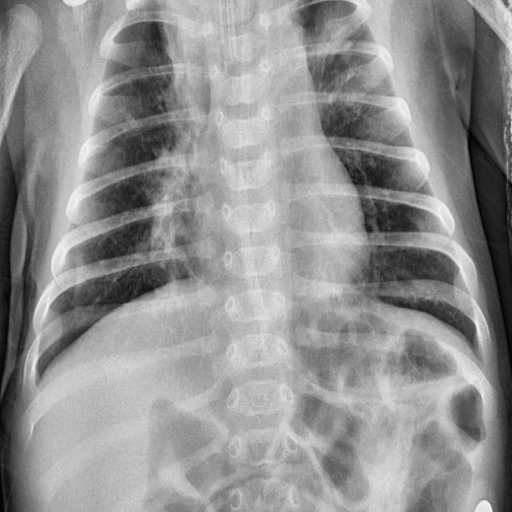
Finding: PNEUMONIA